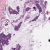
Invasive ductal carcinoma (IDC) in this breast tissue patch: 1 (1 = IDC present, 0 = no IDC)